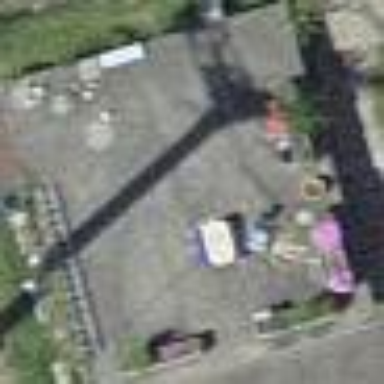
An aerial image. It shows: Garage.